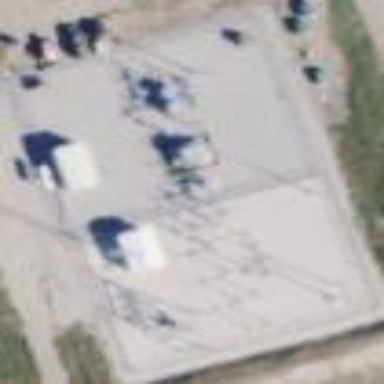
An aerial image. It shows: Outdoor power substation surrounded by fence. The substation operates at the distribution level.